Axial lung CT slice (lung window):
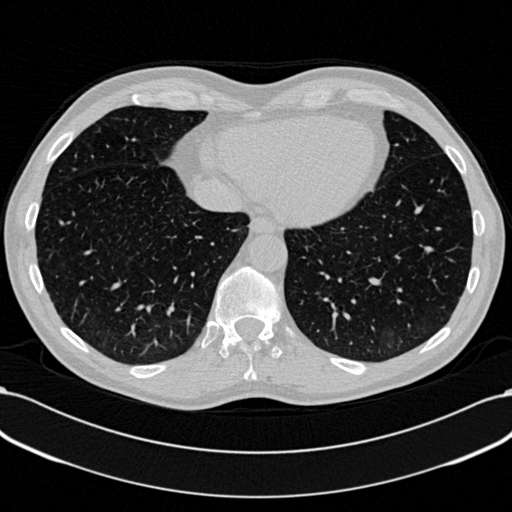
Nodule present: no